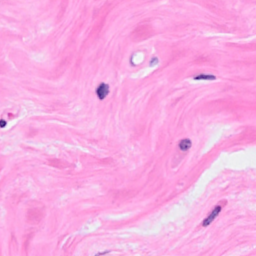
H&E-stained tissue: Breast